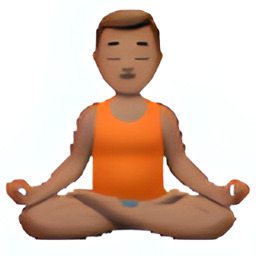
Name: man in lotus position medium skin tone
Emoji: 🧘🏽‍♂️
Group: People & Body
Sub-group: person-resting